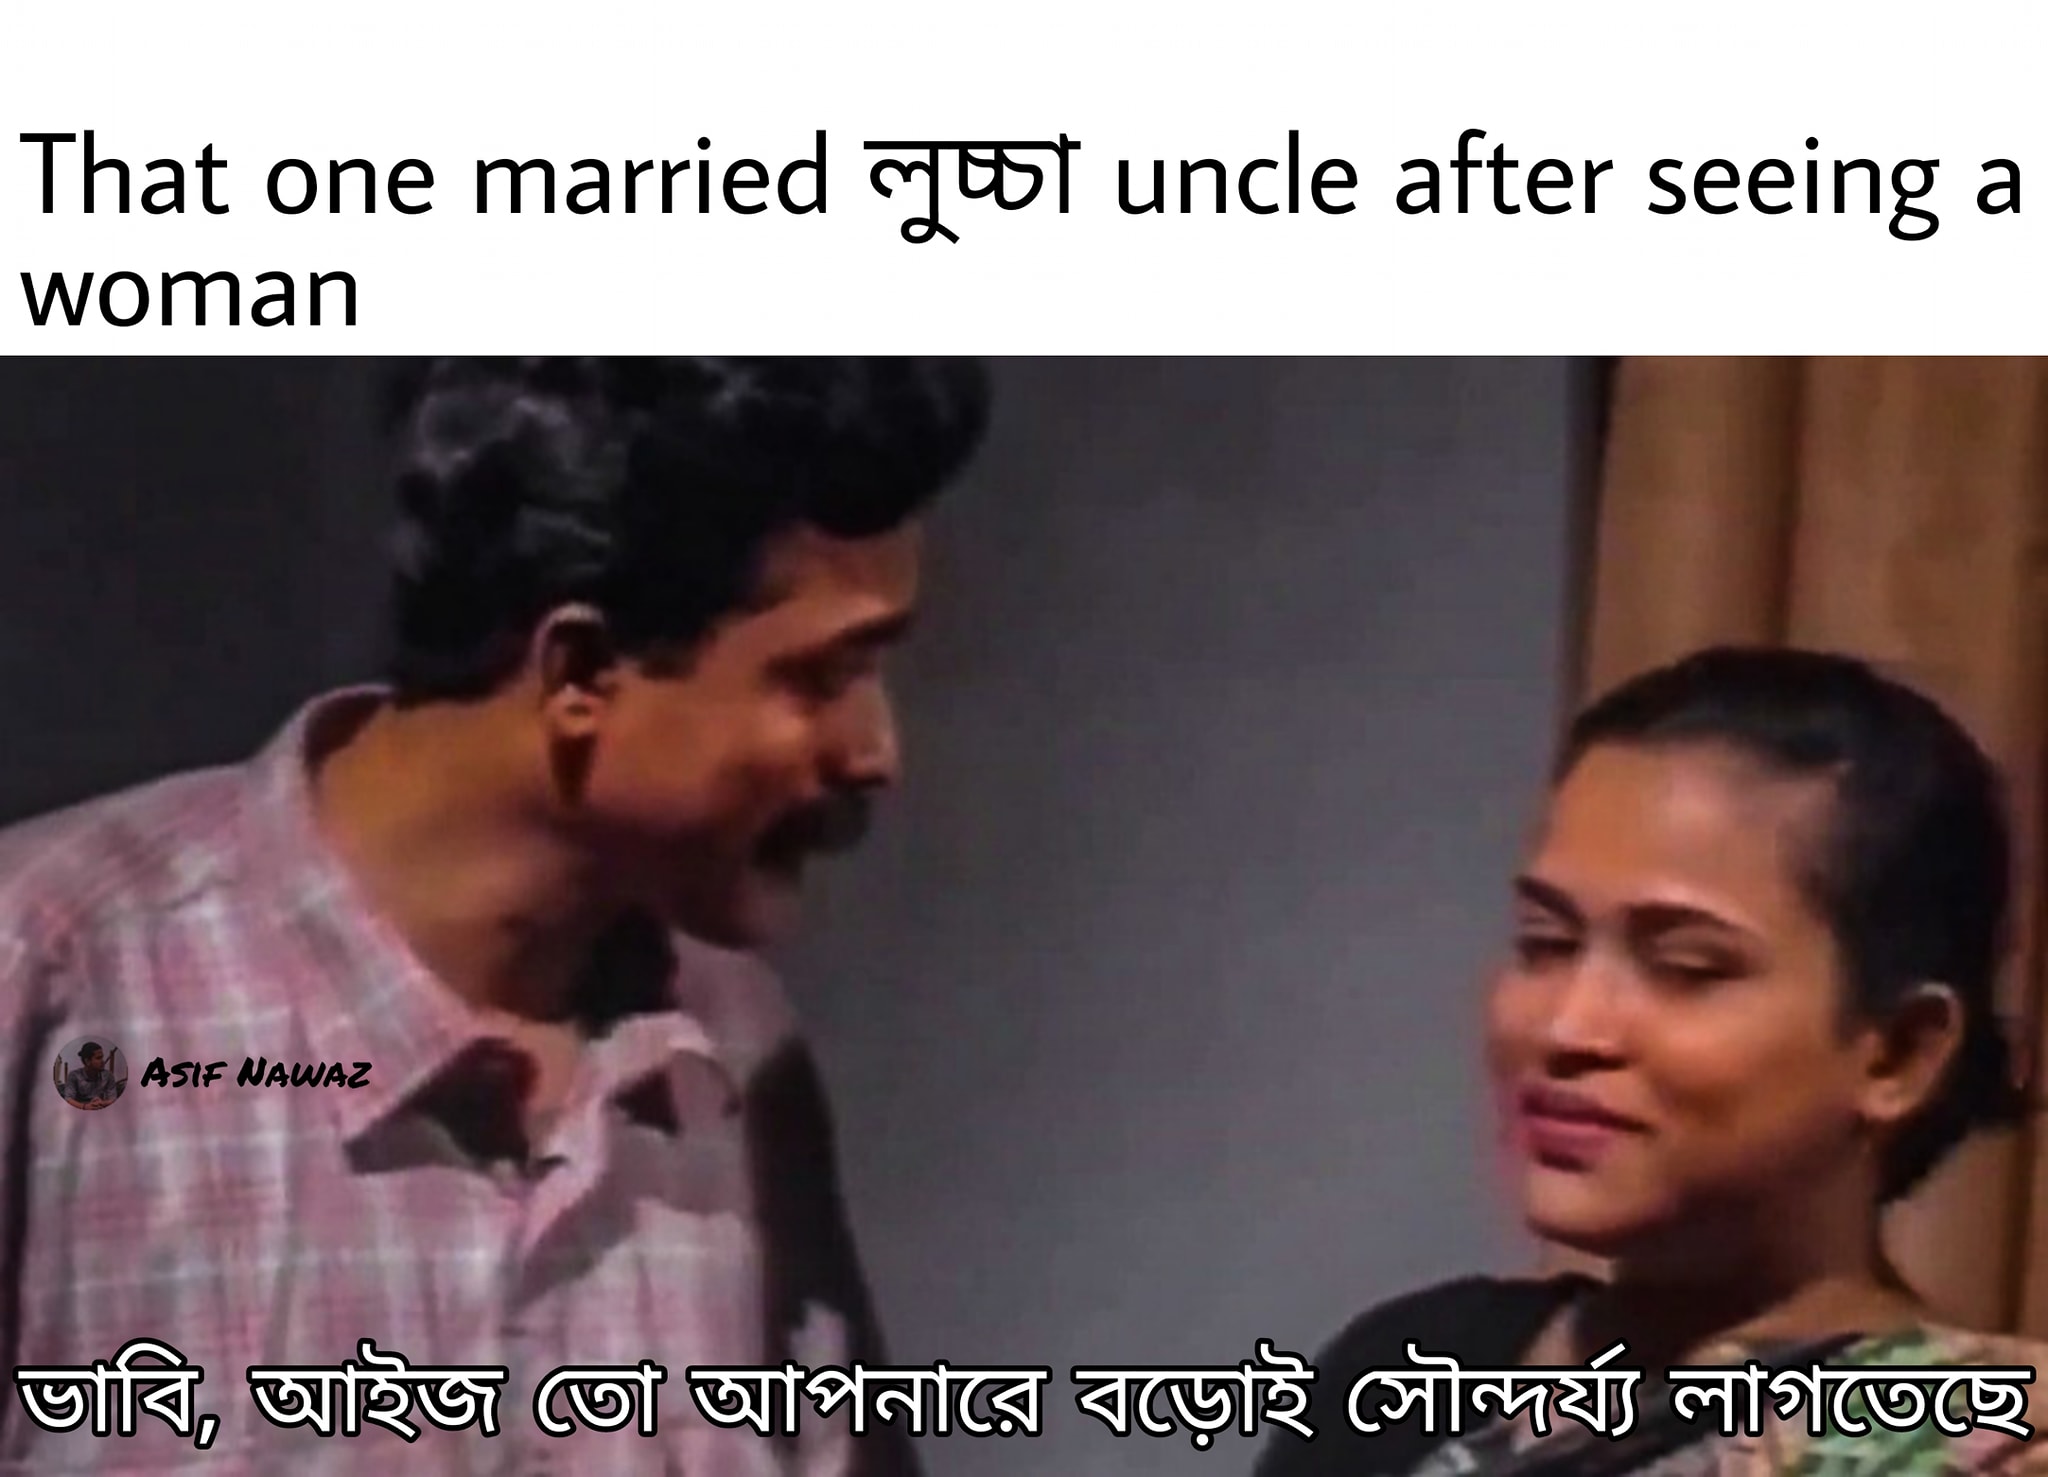
Caption: That one married লুচ্চা  uncle after seeing a woman  ভাবি , আইজ তো আপনারে বড়োই সৌন্দর্য্য লাগতেছে
Label: non-hate